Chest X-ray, PA view. Patient: 34 years old, sex F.
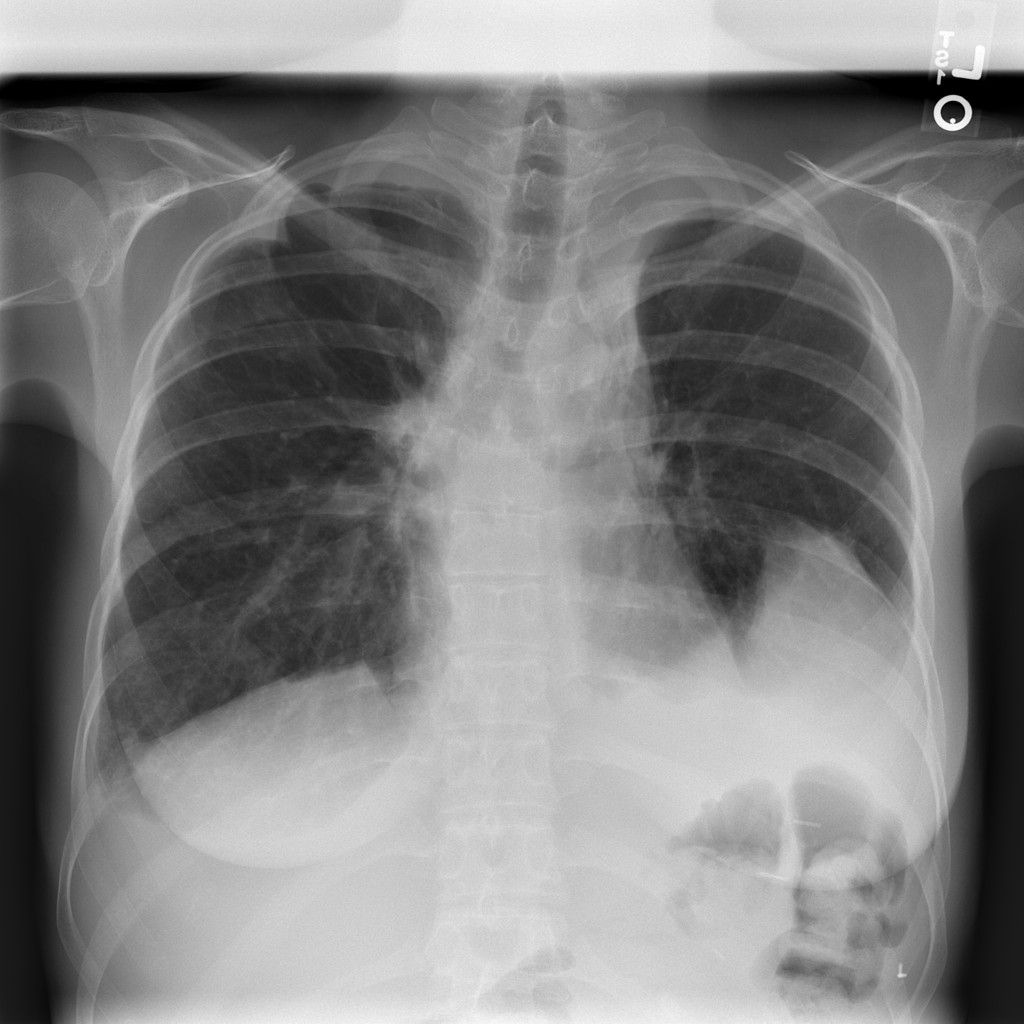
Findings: Consolidation, Pleural_Thickening